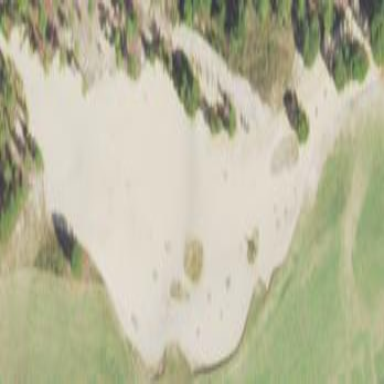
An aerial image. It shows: Sandy area is golf bunker.